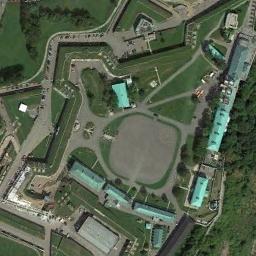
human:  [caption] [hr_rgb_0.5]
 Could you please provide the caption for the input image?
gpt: The palace is on the grass surrounded by buildings and trees .

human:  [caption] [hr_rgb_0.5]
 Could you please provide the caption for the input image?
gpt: The palace was built in a forest .

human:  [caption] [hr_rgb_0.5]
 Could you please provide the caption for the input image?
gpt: Some trees are beside the palace .

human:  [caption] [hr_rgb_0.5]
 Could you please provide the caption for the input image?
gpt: The palace has long walls, Some green palaces and a clearing .

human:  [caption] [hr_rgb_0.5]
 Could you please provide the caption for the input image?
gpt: There are some green lawns and trees beside the green palace .